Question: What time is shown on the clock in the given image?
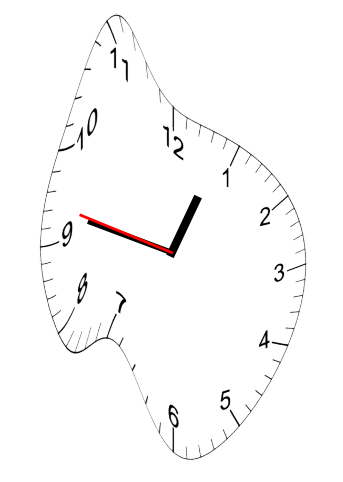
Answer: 12:46:47